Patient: sex F, age 60
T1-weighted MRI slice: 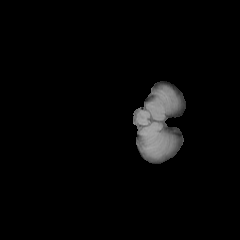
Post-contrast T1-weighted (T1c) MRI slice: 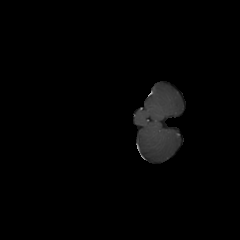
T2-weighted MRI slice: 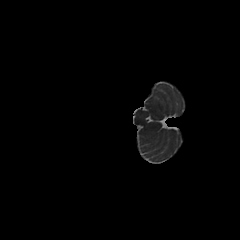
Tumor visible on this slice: no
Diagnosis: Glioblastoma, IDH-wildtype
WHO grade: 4